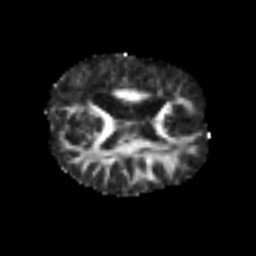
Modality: FA
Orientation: axial
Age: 39
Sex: female
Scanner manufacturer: siemens
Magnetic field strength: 3 T
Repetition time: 6.1 s
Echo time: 0.101 s